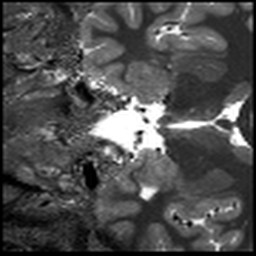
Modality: T1map
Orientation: coronal
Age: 32
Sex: male